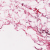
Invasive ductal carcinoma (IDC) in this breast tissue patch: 0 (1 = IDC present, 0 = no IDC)